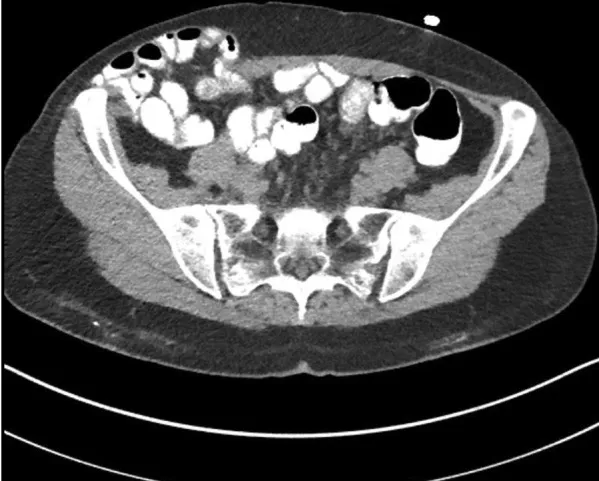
CT cut through the hernia in the right lower quadrant. By CT, it measured 8 cm in diameter. The skin and some subcutaneous tissue were intact over the hernia defect.
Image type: radiology (ct)